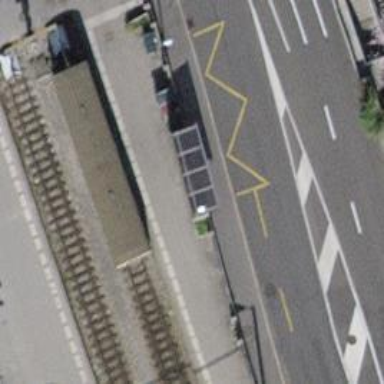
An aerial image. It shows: Bus stop with sheltered platform for public transport.